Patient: sex F, age 68
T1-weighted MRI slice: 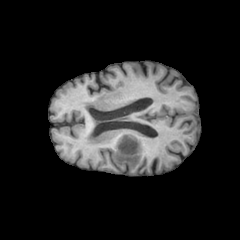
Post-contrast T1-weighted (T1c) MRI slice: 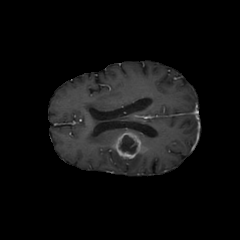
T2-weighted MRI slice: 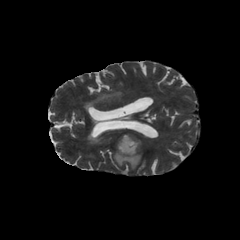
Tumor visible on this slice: yes
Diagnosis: Glioblastoma, IDH-wildtype
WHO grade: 4